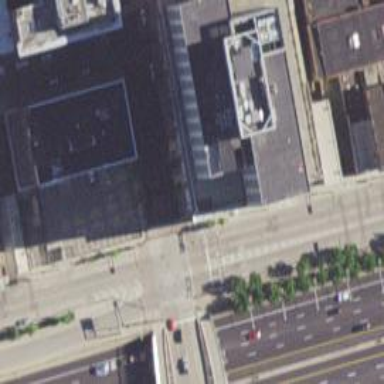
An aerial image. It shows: Office building.